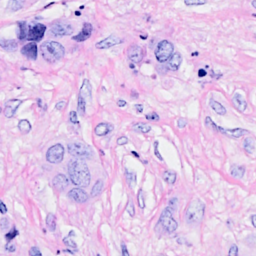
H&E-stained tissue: Breast